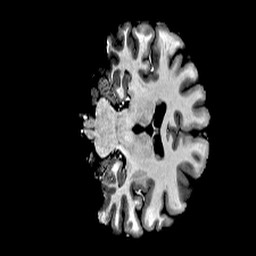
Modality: T1w
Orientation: coronal
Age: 32
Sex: female
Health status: healthy
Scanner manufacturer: siemens
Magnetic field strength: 6.98 T
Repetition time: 6 s
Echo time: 0.00302 s